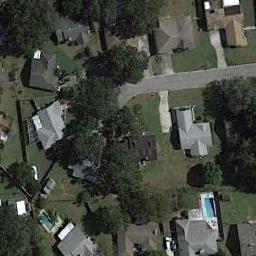
Label: residential